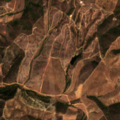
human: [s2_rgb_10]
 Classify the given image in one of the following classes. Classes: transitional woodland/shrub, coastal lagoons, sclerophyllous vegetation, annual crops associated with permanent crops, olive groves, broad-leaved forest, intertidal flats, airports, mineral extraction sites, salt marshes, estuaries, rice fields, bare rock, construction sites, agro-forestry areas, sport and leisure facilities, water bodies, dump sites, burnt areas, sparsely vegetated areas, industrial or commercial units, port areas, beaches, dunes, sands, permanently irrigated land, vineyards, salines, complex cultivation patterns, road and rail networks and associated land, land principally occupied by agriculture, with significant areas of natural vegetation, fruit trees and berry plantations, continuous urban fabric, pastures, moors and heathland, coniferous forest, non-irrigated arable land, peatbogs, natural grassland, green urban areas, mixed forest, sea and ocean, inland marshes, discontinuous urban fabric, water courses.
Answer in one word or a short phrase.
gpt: non-irrigated arable land, land principally occupied by agriculture, with significant areas of natural vegetation, broad-leaved forest, sclerophyllous vegetation, transitional woodland/shrub